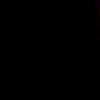
Label: space